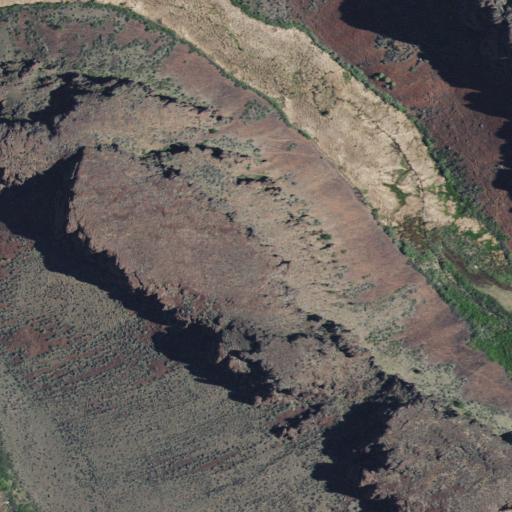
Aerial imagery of mountain in Idaho named The Tules containing shrub, woody wetlands, and evergreen forest